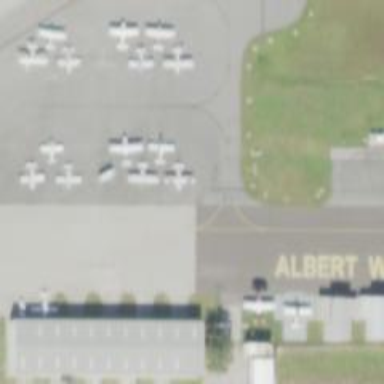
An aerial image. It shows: Image of taxiway at airport.